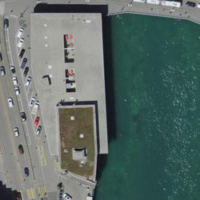
EUNIS habitat code: 57
Species observed at this site:
Corvus corone
Podiceps cristatus
Fulica atra
Anas platyrhynchos
Sturnus vulgaris
Passer domesticus
Fringilla coelebs
Turdus merula
Chroicocephalus ridibundus
Phalacrocorax carbo
Phylloscopus collybita
Tachymarptis melba
Columba palumbus
Larus michahellis
Cygnus olor
Columba livia